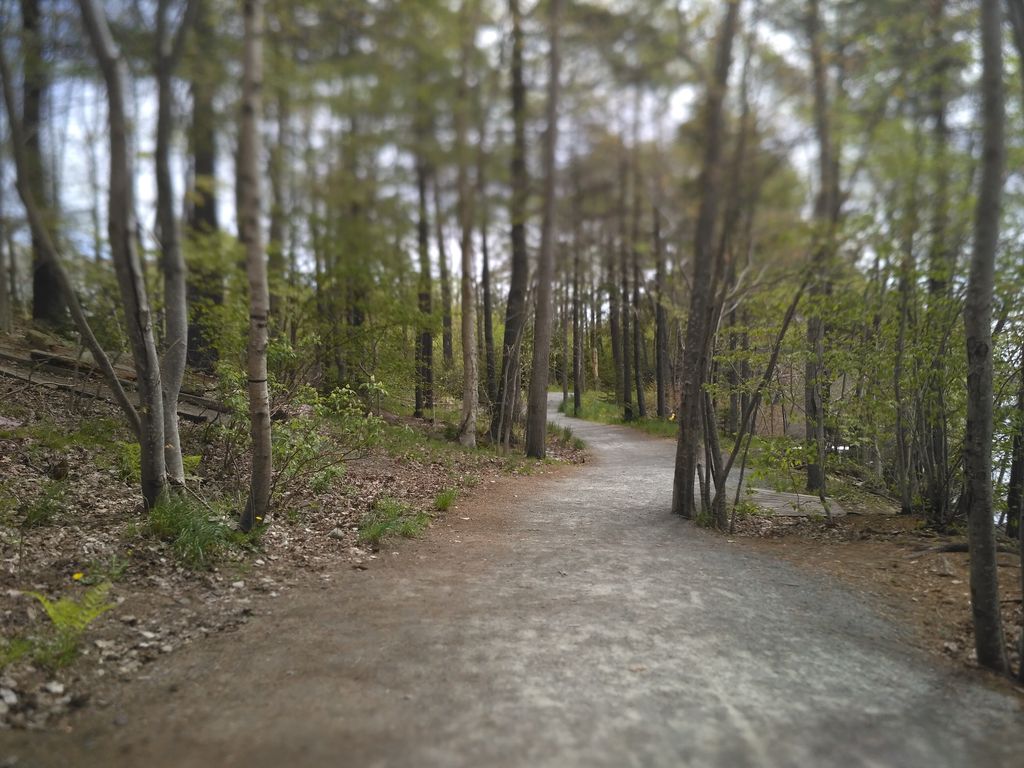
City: halifax